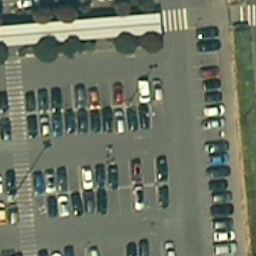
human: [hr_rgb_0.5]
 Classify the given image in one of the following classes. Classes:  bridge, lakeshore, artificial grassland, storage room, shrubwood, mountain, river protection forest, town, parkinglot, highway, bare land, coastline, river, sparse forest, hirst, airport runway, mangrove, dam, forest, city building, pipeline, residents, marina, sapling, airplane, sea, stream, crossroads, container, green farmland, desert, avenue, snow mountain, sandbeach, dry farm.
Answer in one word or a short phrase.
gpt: parkinglot